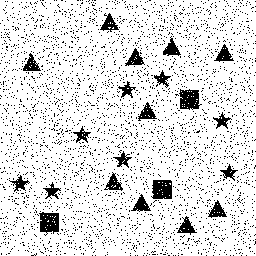
Squares: 3
Triangles: 10
Stars: 8
Total shapes: 21